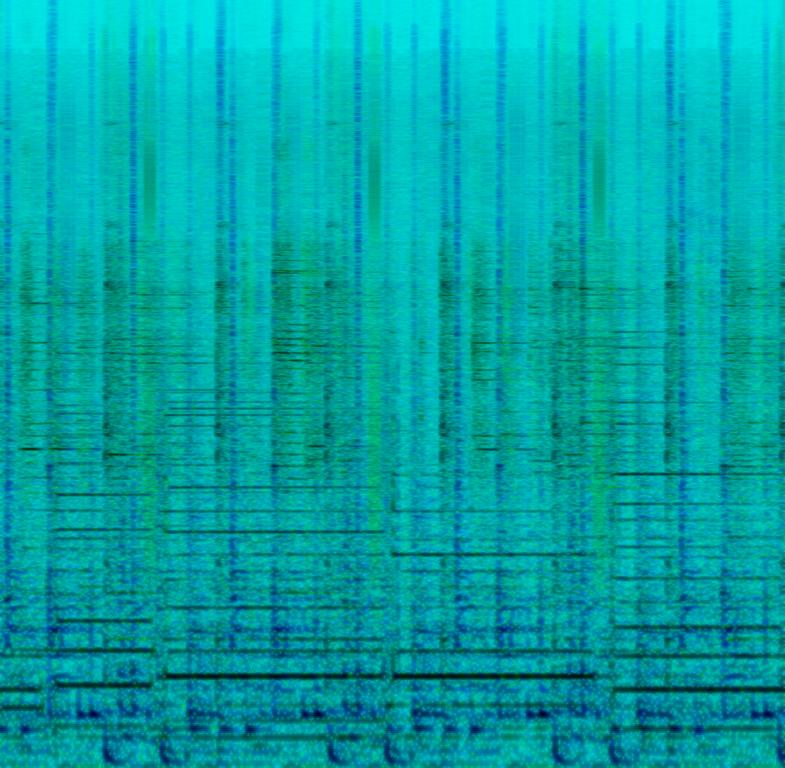
This is an instrumental alternative music piece. There are two electric guitars with heavy effects playing chill melodies. A distinct crackling effect can be heard. The rhythm consists of a medium tempo percussion beat. The atmosphere is trippy. This piece can be used in the soundtrack of a drama movie, especially during a flashback scene involving good memories.